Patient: sex F, age 66
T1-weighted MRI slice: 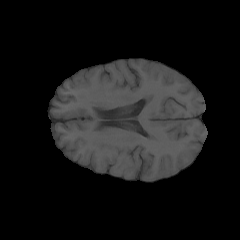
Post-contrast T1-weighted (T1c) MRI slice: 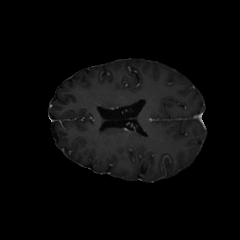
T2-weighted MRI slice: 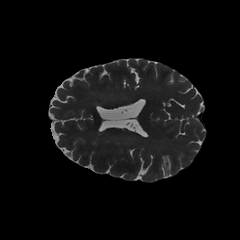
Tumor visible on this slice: no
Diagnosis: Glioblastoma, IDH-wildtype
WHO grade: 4